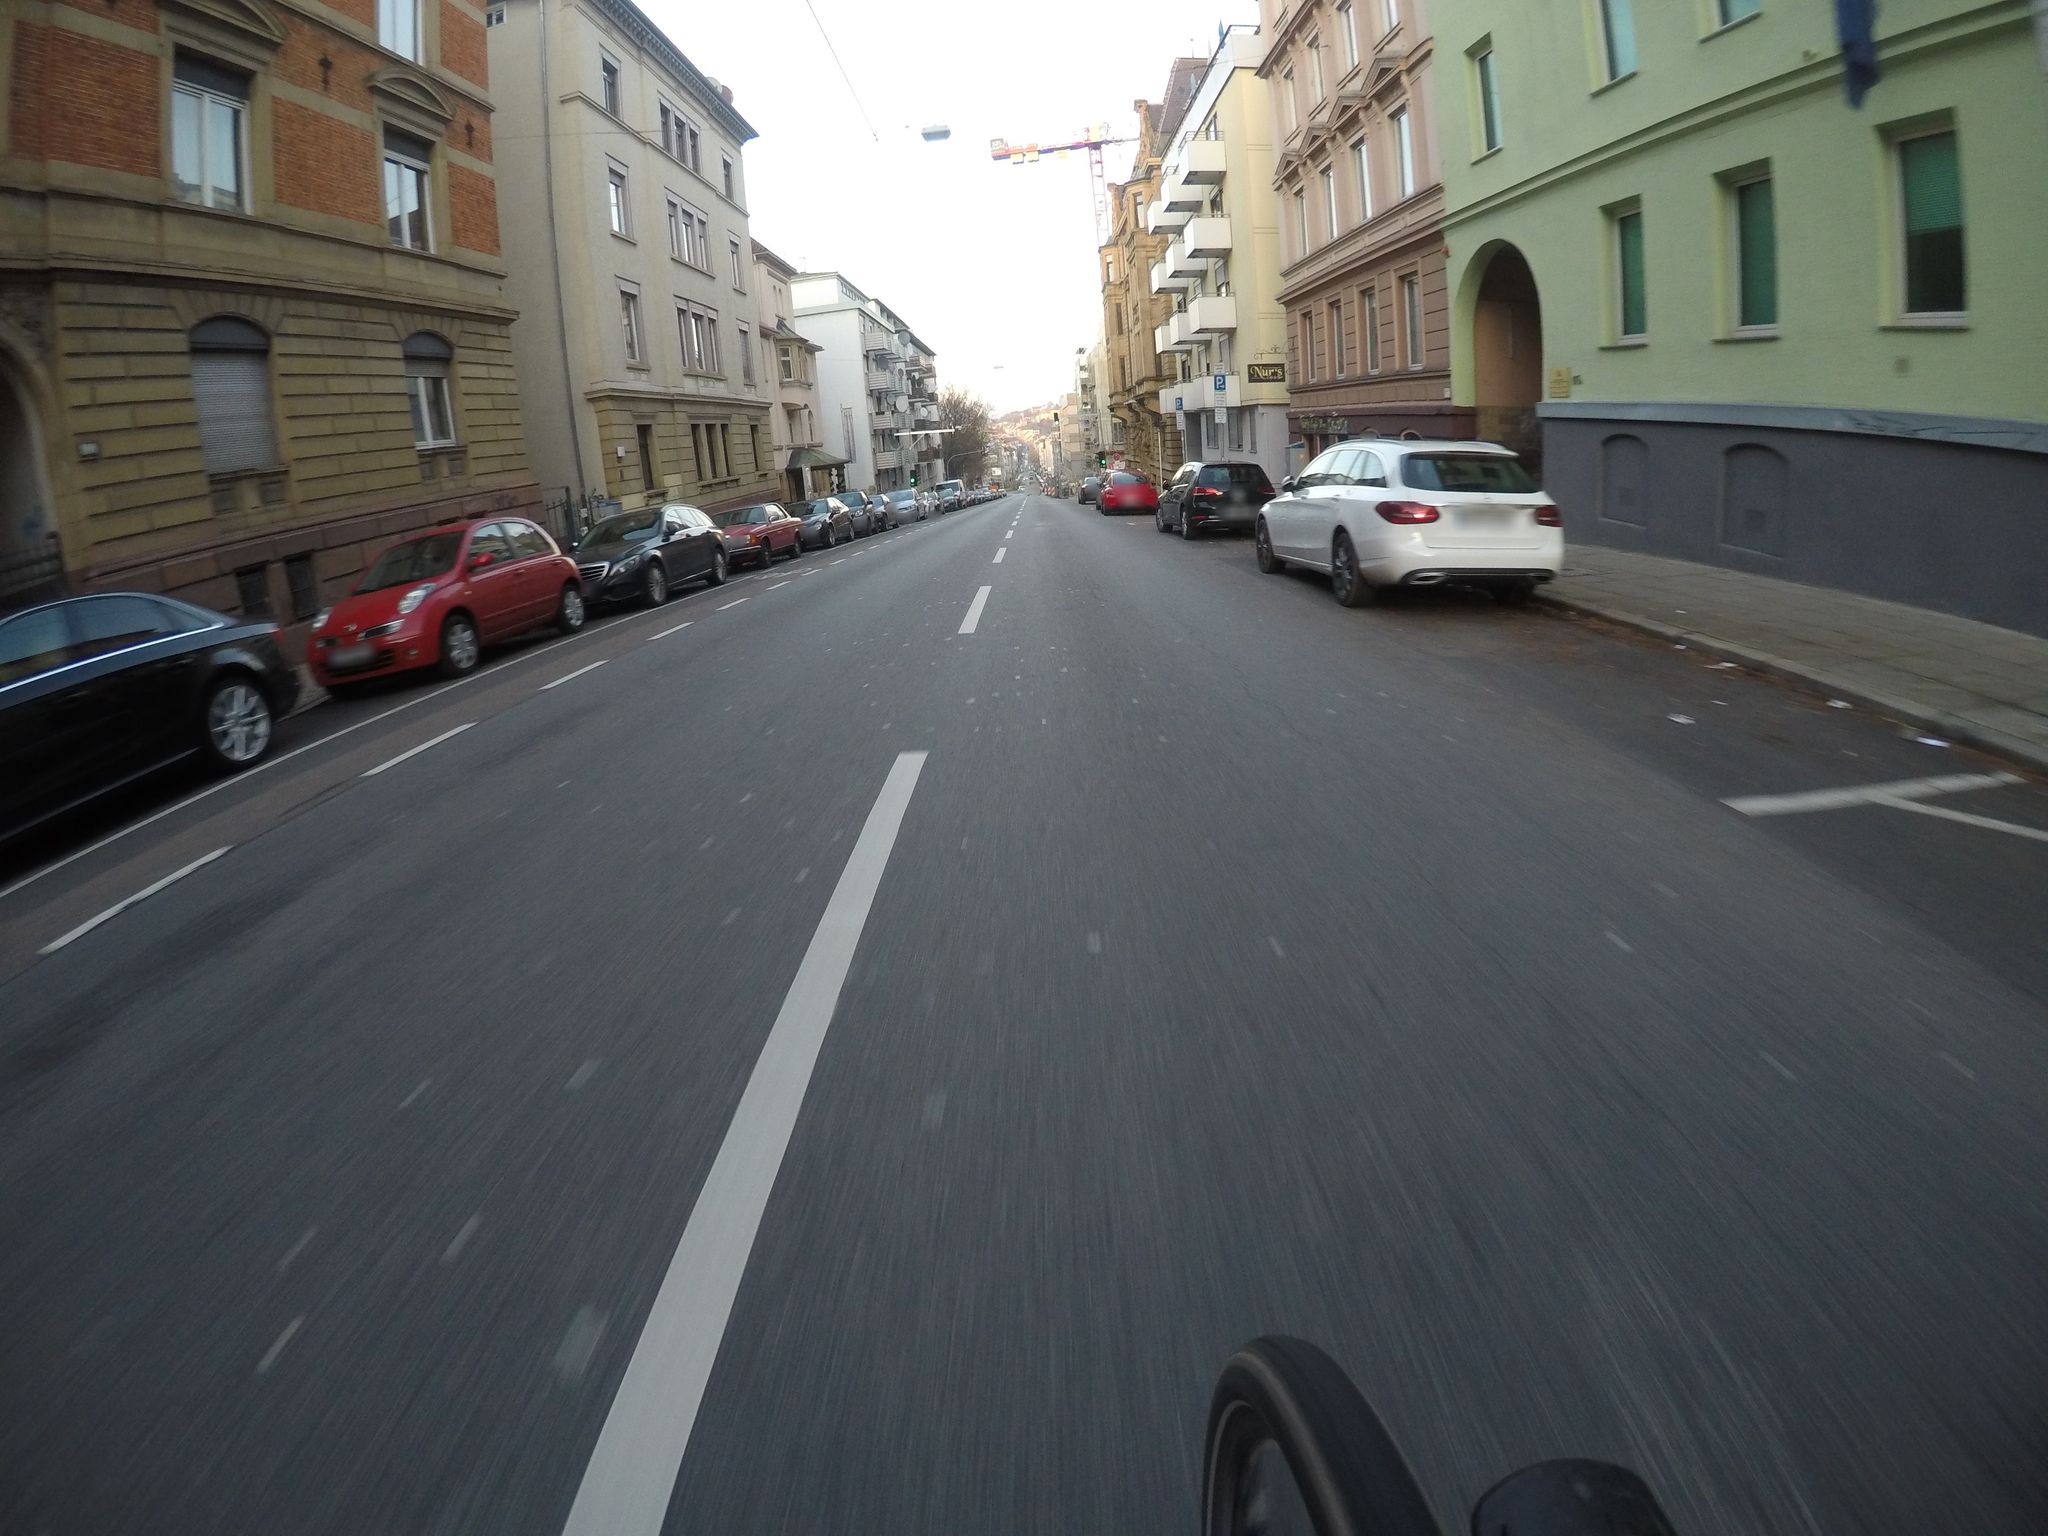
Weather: clear
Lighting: day
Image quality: good
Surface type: driving surface
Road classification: tertiary
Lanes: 2
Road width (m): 11
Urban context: urban centre
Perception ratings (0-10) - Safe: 8.46, Lively: 9.04, Beautiful: 8.95, Boring: 1.98, Depressing: 2.52, Wealthy: 7.65